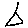
Label: triangle